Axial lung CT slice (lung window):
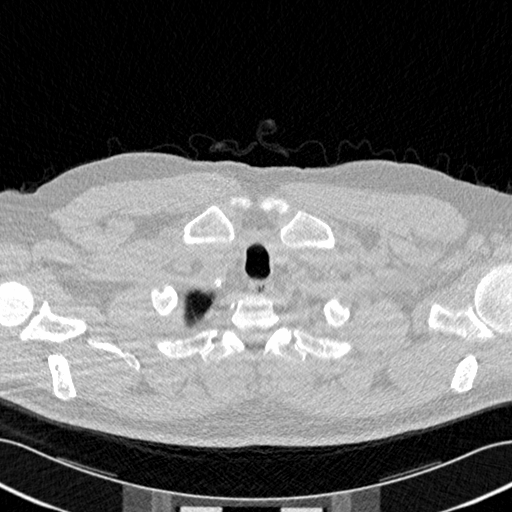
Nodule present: no